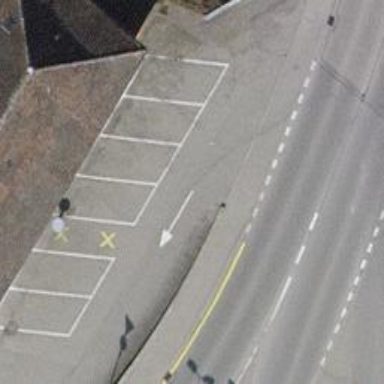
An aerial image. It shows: Unmarked road crossing.